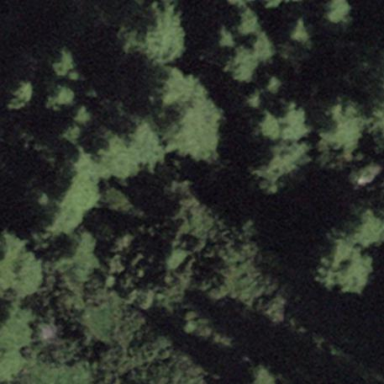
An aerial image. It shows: Forest area with mix of leaf types and cycles.